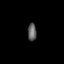
Tissue: lung
Cell type: Endothelial cells
Senescence score: 0.5478
Nuclear area (px): 155
Mean DAPI intensity: 94.032